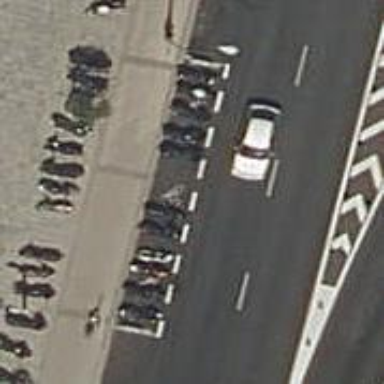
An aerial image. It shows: Motorcycle parking facility.